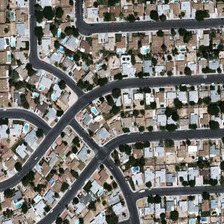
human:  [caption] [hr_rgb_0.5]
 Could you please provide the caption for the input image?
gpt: many buildings and green trees are in two sides of several curved rivers in a dense residential area .

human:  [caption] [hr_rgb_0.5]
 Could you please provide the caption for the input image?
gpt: many buildings and green trees are in two sides of several curved rivers in a dense residential area .

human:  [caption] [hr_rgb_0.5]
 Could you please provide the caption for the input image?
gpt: many buildings and green trees are in two sides of several curved rivers in a dense residential area .

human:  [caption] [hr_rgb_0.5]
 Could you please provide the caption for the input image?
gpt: many buildings and green trees are in two sides of several curved rivers in a dense residential area .

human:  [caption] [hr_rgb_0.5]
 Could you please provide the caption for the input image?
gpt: many buildings and green trees are in two sides of several curved rivers in a dense residential area .